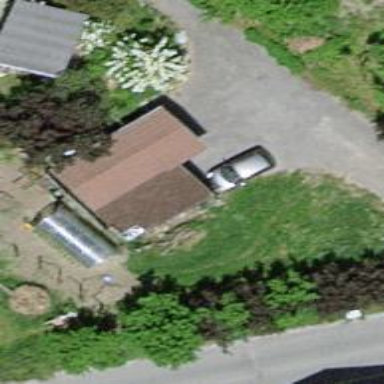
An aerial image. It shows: Shed building.